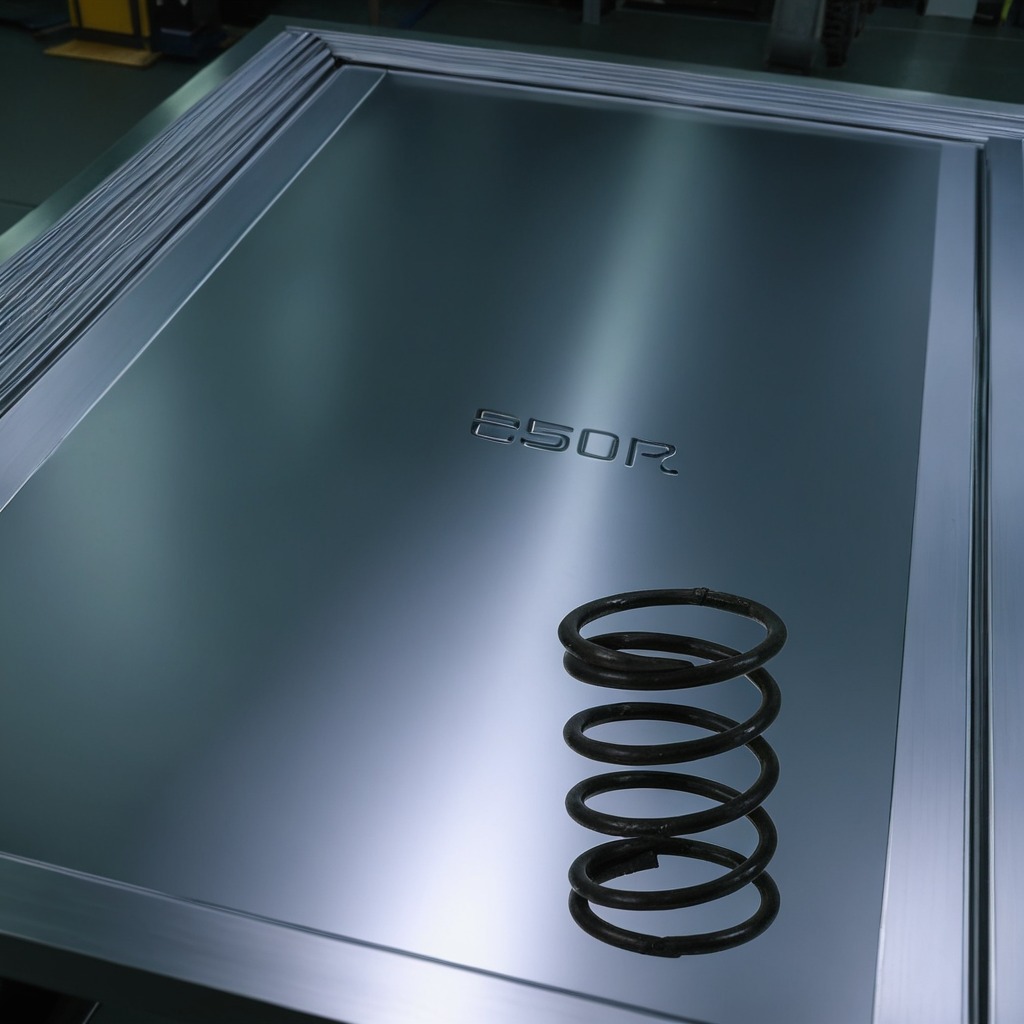
A coiled metal spring is lying on the metal table in a machine shop under fluorescent lights.